Field crop: maize
Growth stage: 2
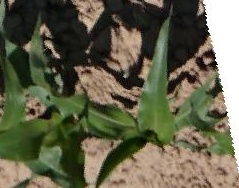
Species: maize